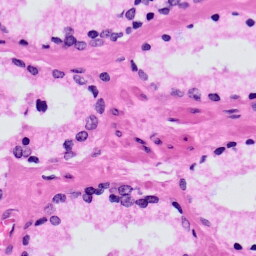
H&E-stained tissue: Prostate